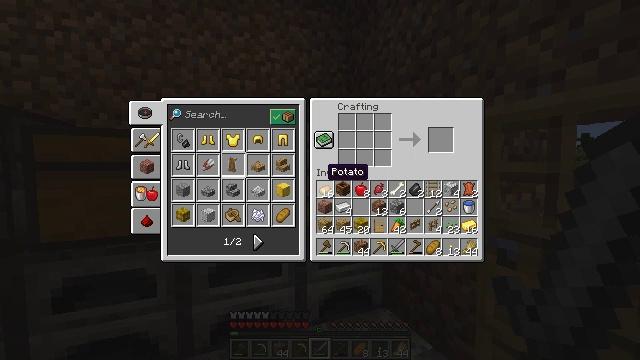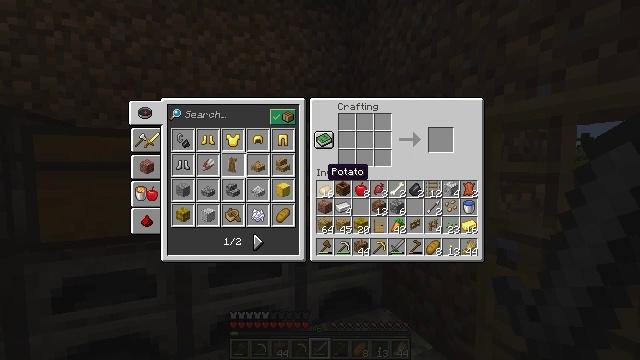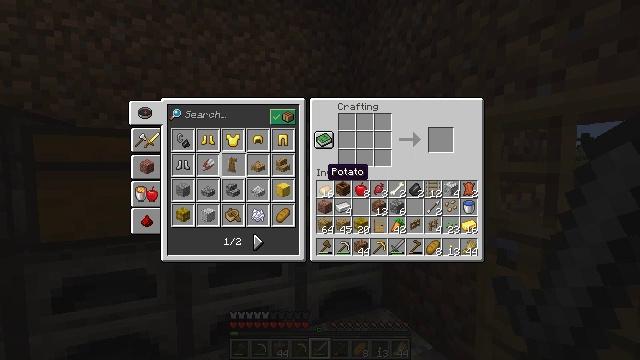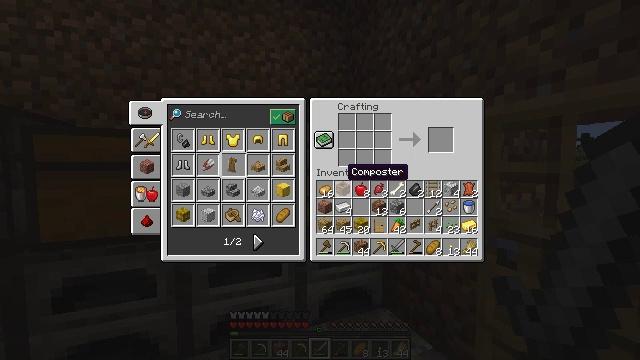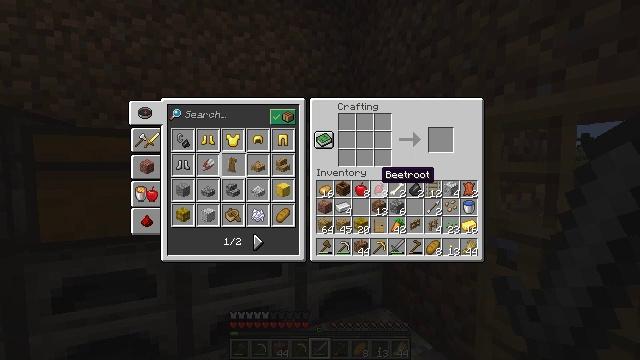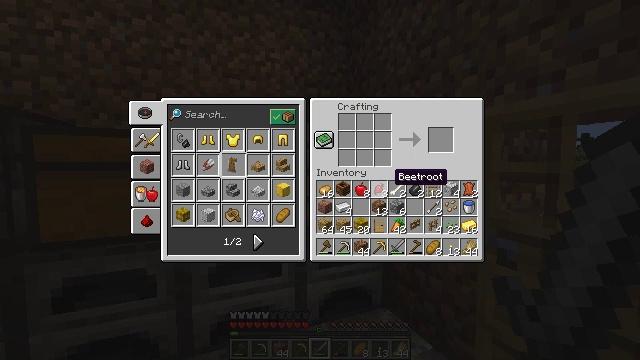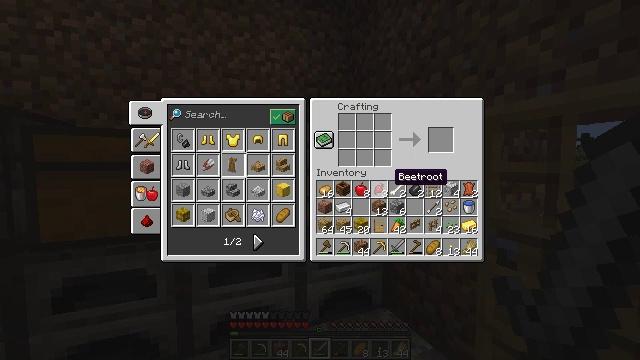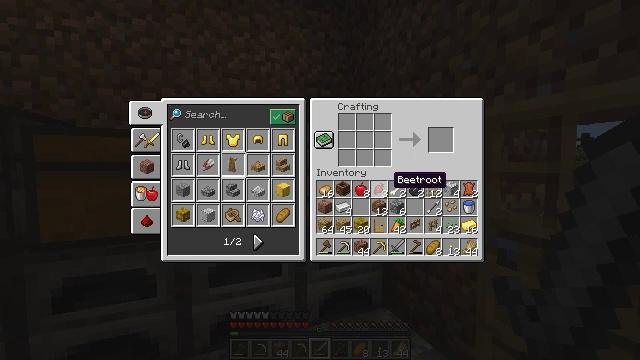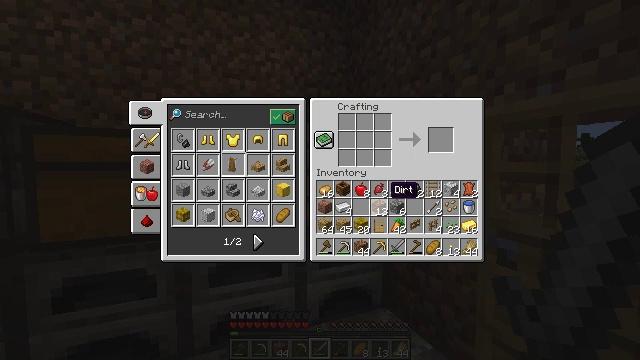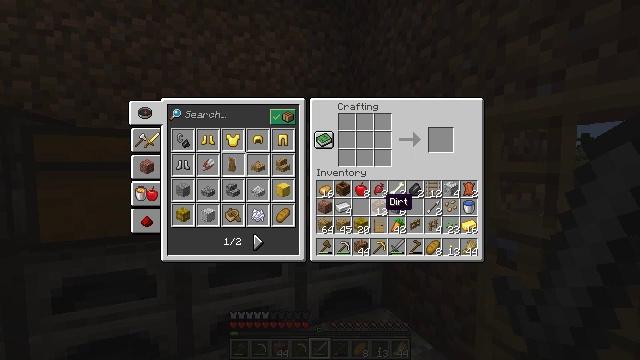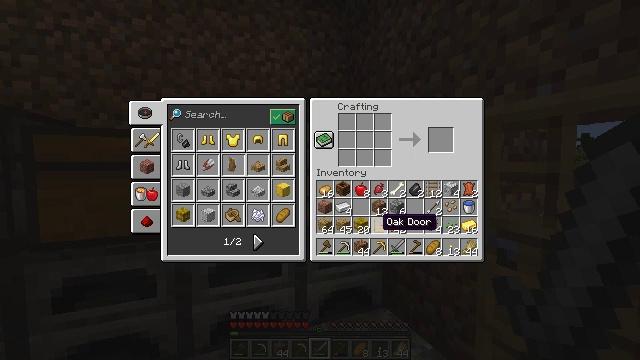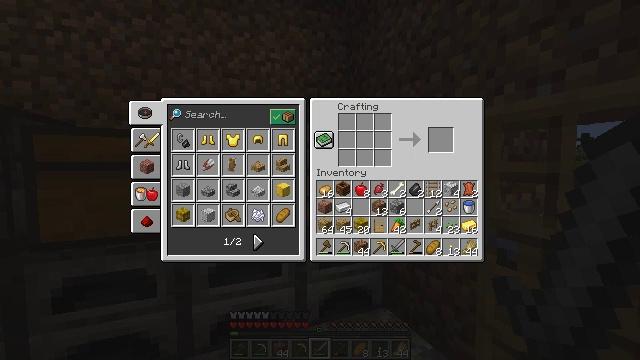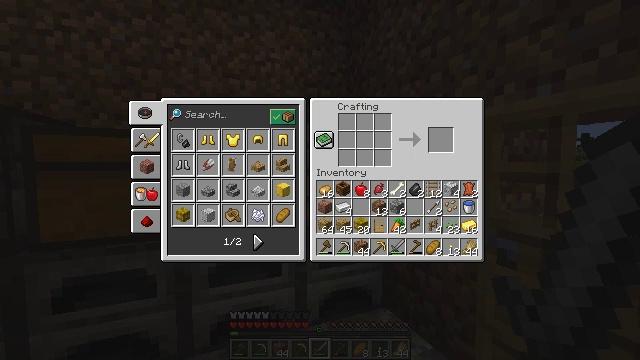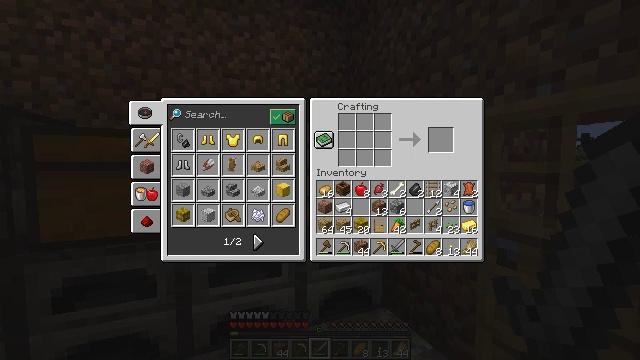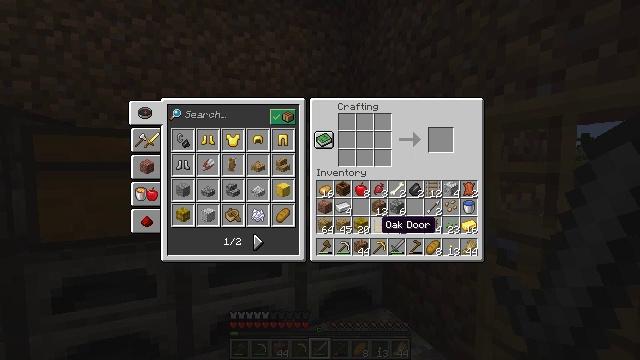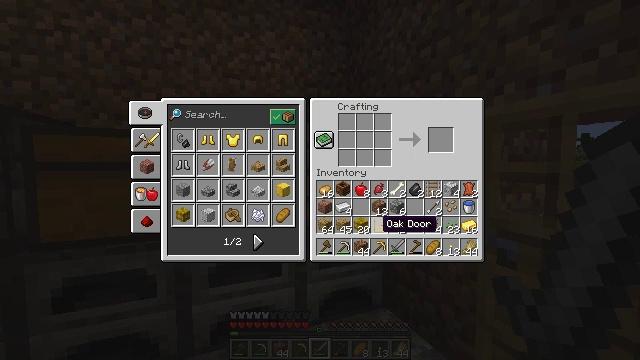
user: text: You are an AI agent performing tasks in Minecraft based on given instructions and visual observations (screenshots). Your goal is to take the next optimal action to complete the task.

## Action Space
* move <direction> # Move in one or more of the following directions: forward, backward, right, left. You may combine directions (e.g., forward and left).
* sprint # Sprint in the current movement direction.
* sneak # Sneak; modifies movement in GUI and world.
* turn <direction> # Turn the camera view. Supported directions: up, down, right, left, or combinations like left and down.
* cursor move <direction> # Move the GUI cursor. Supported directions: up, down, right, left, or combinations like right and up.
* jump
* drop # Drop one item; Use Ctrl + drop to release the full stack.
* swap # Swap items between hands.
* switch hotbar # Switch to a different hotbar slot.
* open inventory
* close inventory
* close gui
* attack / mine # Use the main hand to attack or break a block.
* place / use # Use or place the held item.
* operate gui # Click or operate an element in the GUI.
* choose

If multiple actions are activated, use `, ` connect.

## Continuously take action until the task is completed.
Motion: motion action
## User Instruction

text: Craft a shield.
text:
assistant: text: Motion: no_op
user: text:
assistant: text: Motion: no_op
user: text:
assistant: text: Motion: turn right
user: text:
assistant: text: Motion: turn right
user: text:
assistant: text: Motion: turn right
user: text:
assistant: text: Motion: no_op
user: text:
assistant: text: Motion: no_op
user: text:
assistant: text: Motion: turn down
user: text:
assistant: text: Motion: turn down
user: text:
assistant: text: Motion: turn down
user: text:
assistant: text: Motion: no_op
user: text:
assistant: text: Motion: no_op
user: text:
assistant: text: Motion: no_op
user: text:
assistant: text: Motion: no_op
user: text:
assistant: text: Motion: no_op
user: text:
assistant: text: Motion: no_op
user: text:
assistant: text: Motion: no_op
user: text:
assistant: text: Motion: no_op
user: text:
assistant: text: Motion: no_op
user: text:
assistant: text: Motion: no_op
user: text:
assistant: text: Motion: no_op
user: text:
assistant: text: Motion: turn left and up
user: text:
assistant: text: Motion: turn left and up
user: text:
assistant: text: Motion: no_op
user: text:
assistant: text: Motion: no_op
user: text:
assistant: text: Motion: turn left and up
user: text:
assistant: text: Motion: turn left and up
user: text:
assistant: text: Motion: turn left and up
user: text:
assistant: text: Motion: no_op
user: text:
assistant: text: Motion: no_op